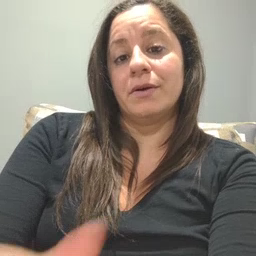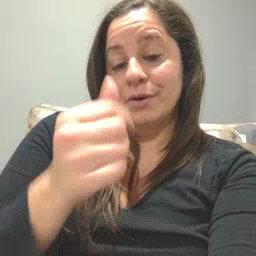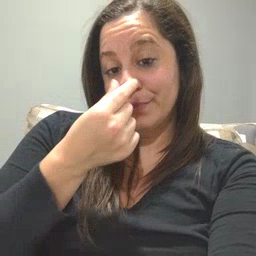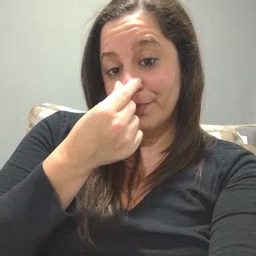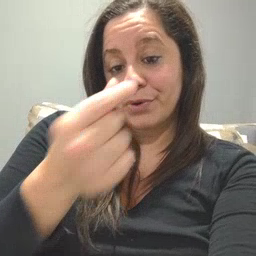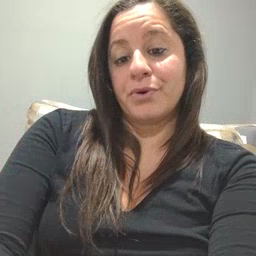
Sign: potty